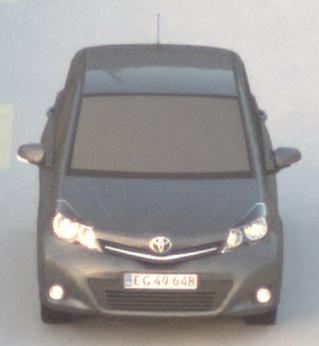
Make: Toyota
Model: Yaris 1.0
Detailed model: Yaris (XP9)
Model produced from: 2009/01
Model produced until: 2010/10
Doors: 3
Color: gray
Road condition: dry road
Daytime: sunrise or sunset
Contrast: low contrast